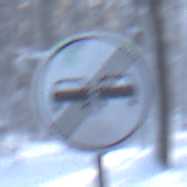
Verkehrszeichen: EndeUeberholverbot
Umgebung: Outdoor, Nature
Tageszeit: MorningAfternoon
Wetter: Clear
Licht: Natural
Jahreszeit: Winter
Kontrast: LowContrast